高一 · 代数
015 春・临沂校级月考）定义某种运算 $\otimes, S=a \otimes b$ 的运算原理如图所示. 设 $f(x)=\left(0 \otimes_{X}\right) x$ - $\left(3 \otimes^{\otimes} x\right)$. 则 $f(3)=$ \$ \qquad \$ ; $f(x)$ 在区间 $[-3,3]$ 上的最小值为 \$ \qquad \$ -

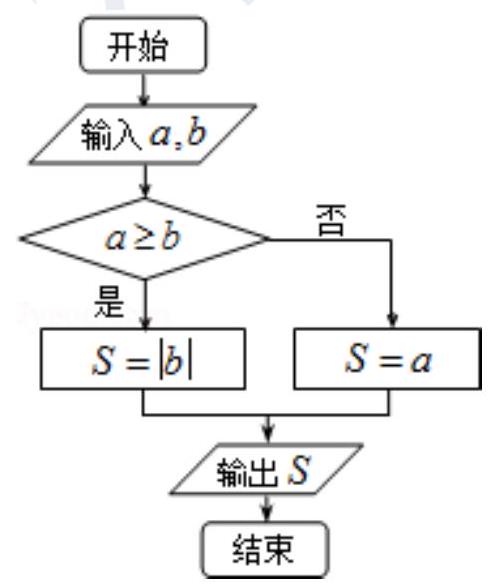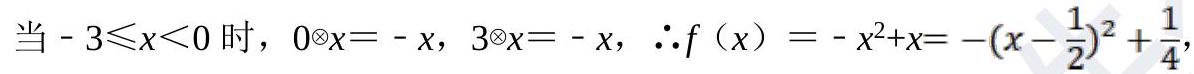
答案: 3,-12$.
解析: 由程序框图知: 算法的功能是求 $S=a \otimes b=\left\{\begin{array}{l}|b| a \geq b \\ a a<b\end{array}\right.$ 的值,

$\therefore 0 \otimes 3=0,3^{\otimes} 3=3, \quad \therefore f(3)=0 \times 3-3=-3$,

当 $0 \leqslant x \leqslant 3$ 时, $f(x)=-3$,

函数在 $[-3,0)$ 上单调递增, $\therefore f(x)$ 在区间 $[-3,3]$ 上的最小值为 $f(-3)=-12$.

故答案为: $-3,-12$.